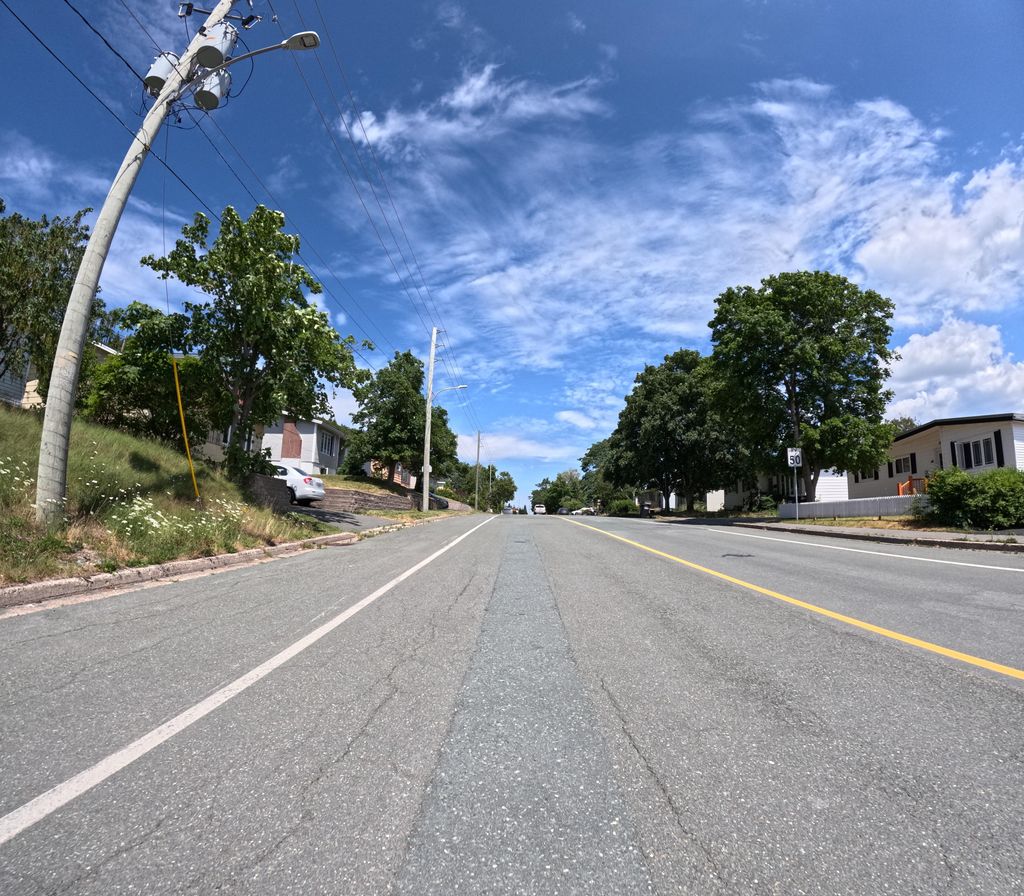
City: st_johns